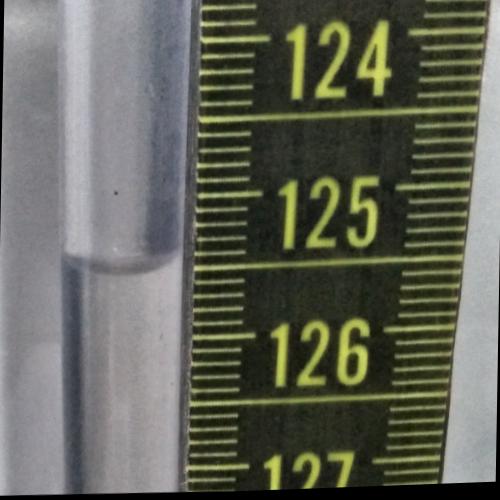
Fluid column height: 125.5 cm